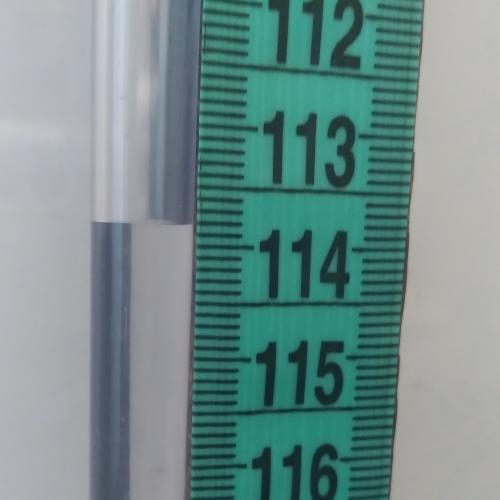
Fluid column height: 113.8 cm